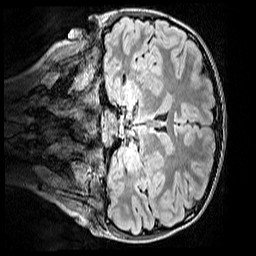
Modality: FLAIR
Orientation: coronal
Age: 11
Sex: male
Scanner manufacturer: siemens
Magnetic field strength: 3 T
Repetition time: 5 s
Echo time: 0.388 s